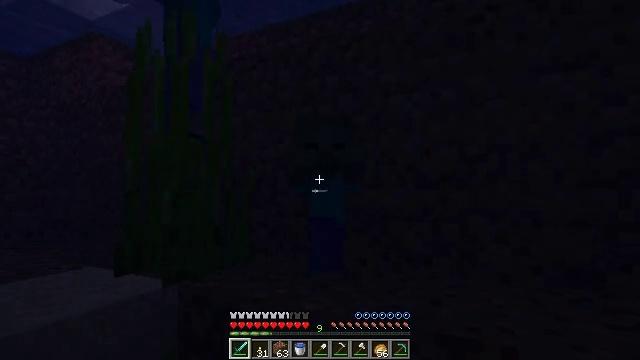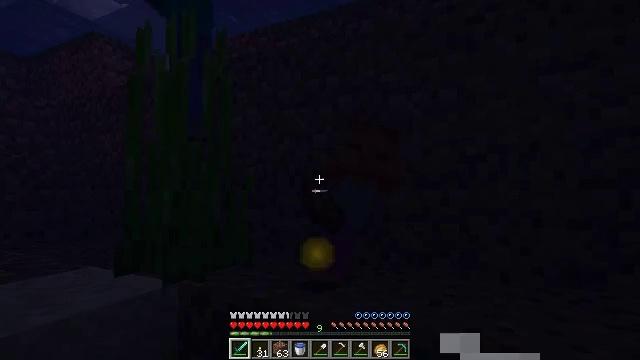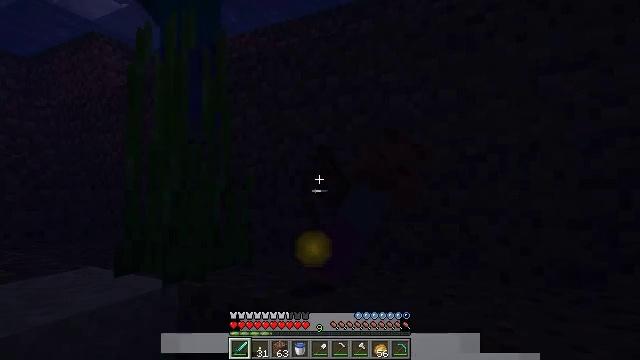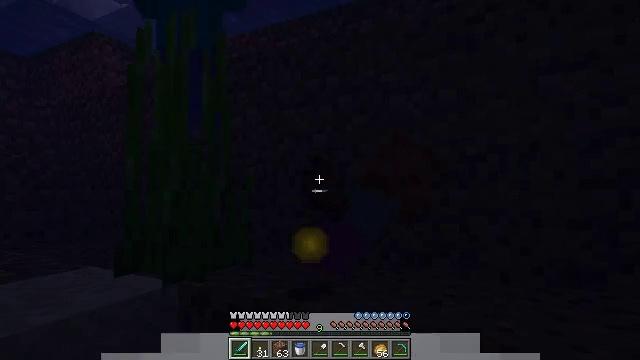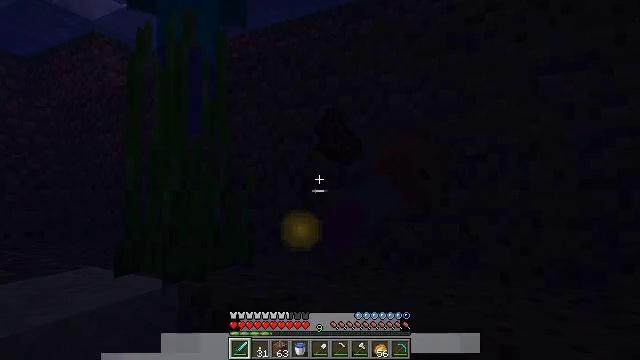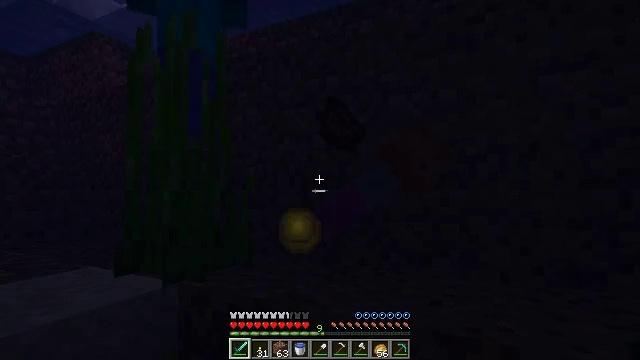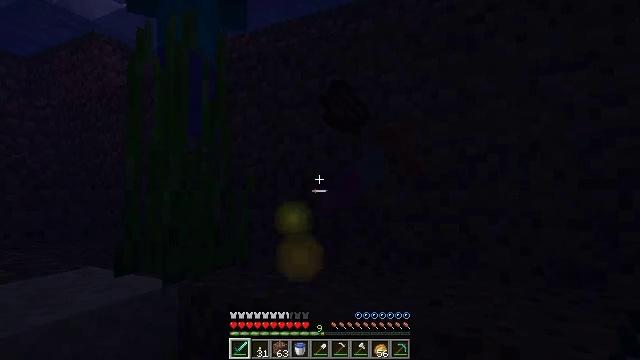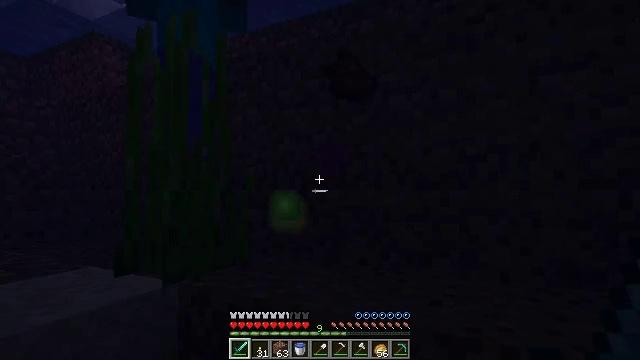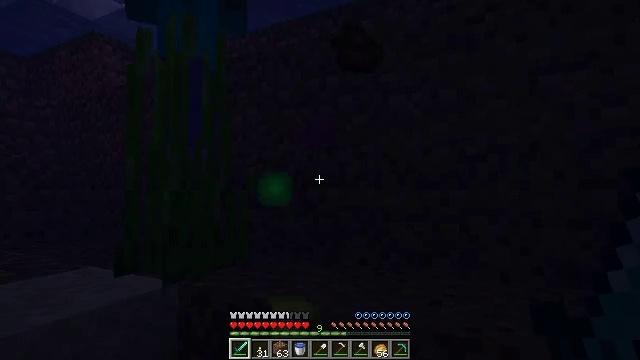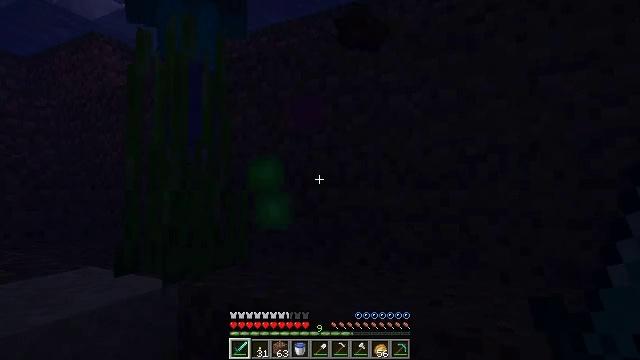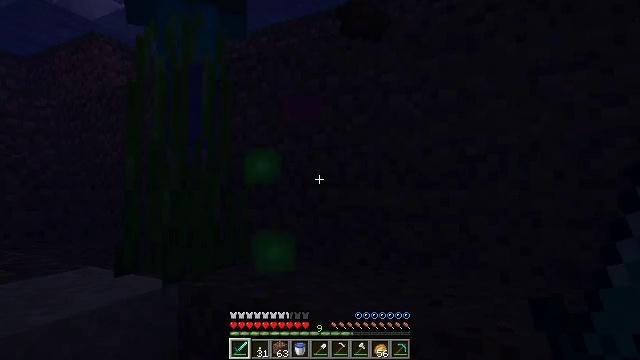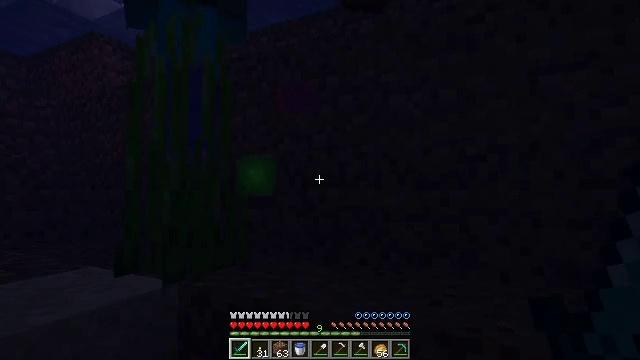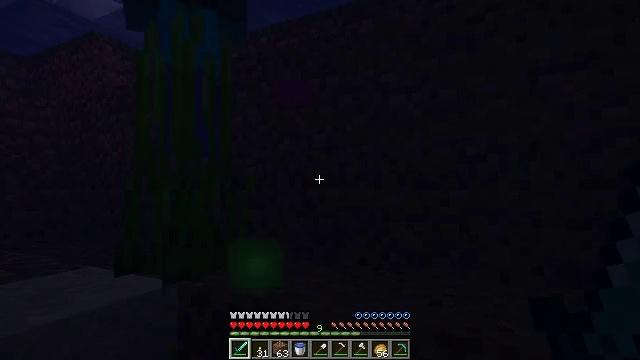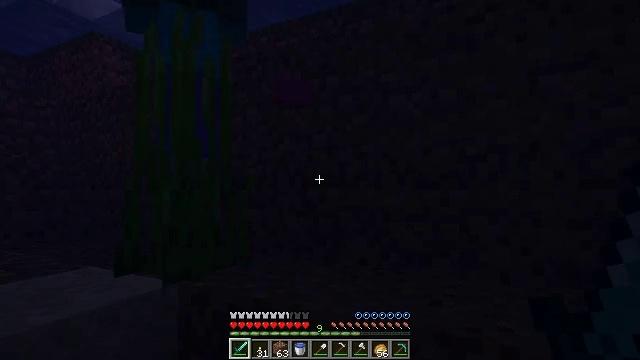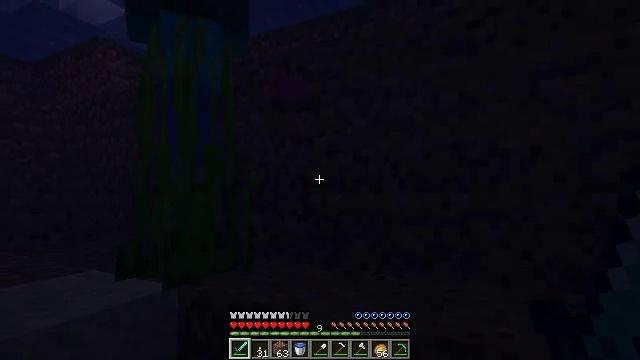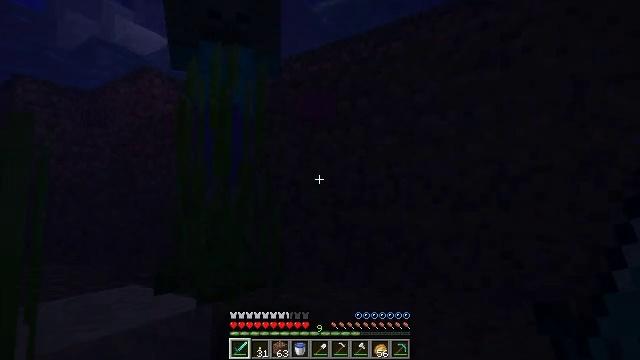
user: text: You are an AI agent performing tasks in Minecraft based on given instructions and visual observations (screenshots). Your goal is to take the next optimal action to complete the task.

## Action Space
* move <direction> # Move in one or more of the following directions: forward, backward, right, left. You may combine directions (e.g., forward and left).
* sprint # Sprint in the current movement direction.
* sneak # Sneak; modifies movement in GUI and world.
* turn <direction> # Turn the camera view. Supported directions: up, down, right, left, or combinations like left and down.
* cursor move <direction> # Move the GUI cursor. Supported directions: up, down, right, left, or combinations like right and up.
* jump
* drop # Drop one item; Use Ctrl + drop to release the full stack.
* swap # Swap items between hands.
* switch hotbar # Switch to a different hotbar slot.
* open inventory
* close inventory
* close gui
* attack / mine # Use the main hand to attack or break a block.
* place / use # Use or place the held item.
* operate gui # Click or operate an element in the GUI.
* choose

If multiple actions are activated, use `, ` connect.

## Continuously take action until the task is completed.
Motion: motion action
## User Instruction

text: Gather tall seagrass in the sea.
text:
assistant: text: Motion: no_op
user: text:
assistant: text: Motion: no_op
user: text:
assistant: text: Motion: no_op
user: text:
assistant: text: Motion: no_op
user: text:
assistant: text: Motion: no_op
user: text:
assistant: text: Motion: no_op
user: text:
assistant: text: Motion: no_op
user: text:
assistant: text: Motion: no_op
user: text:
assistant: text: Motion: no_op
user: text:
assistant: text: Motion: no_op
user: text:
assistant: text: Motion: no_op
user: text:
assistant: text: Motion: no_op
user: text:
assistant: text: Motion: no_op
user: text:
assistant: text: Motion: move right
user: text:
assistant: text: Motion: move forward and move right, turn left and up, jump
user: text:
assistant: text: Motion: move forward and move right, turn left and up, jump
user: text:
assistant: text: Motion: move forward and move right, turn left and up, jump
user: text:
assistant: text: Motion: move forward and move right, turn left, jump
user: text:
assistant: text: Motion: move forward and move right, turn left, jump
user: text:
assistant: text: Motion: move forward and move right, turn left, jump
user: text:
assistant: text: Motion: move forward and move right, turn left and down, attack / mine, jump
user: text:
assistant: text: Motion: move forward and move right, turn left and down, attack / mine, jump
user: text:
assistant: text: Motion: move forward, attack / mine, jump
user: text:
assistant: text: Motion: jump
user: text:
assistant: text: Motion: jump
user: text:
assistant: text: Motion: jump